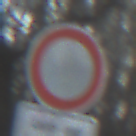
Verkehrszeichen: VerbotFahrzeugeAllerArt
Zusatzzeichen unten: BesondereFahrzeugeUndTransportgueter8
Umgebung: Outdoor, Nature
Tageszeit: SunriseSunset
Wetter: Clear
Licht: Natural
Jahreszeit: Winter
Kontrast: LowContrast